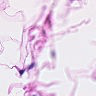
Metastatic tissue present: no